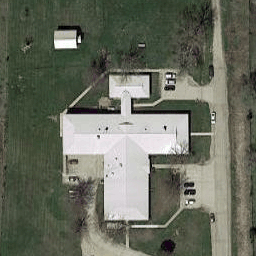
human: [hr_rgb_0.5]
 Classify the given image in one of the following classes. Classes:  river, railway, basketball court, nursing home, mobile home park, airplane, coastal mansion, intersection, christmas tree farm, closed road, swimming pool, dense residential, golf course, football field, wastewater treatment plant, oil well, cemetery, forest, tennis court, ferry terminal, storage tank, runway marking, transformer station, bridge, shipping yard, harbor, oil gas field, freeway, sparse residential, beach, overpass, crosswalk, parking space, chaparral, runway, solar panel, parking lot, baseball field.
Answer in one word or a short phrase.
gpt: nursing home